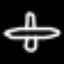
Label: airplane